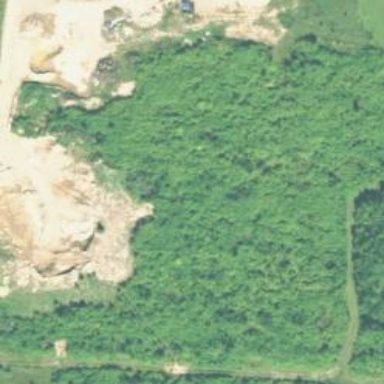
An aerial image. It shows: Quarry area.